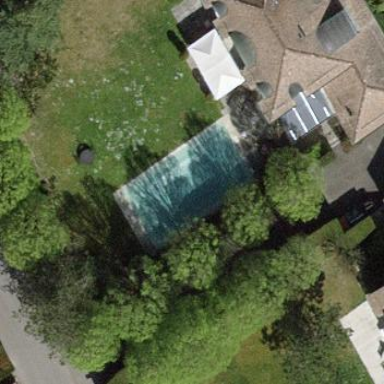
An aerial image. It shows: Swimming pool located in leisure land.